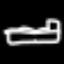
Label: bed